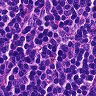
Metastatic tissue present: no